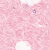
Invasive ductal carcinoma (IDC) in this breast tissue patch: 0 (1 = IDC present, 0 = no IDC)